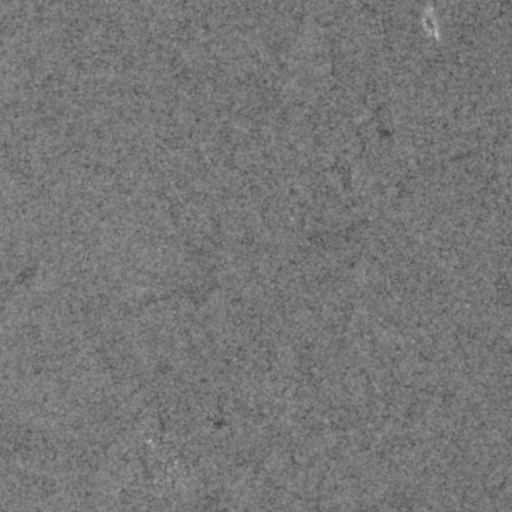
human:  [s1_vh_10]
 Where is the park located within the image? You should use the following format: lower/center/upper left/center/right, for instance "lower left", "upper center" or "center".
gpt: The park is located in the lower center of the image.
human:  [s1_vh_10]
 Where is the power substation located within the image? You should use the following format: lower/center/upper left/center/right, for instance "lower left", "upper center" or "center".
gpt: The power substation is located in the upper right of the image.
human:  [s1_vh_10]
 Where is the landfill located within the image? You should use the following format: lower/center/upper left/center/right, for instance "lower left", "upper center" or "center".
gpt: There is no landfill in the image.

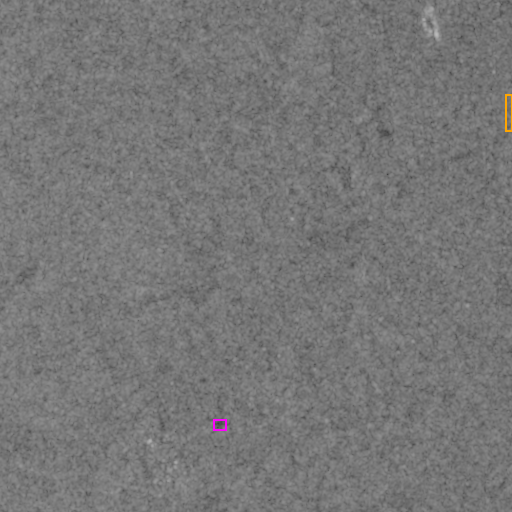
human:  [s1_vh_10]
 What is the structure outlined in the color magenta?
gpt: The structure outlined in magenta is a park.
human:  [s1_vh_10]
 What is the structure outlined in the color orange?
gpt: The structure outlined in orange is a power substation.
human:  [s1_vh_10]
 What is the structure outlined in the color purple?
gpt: There is no purple outline.